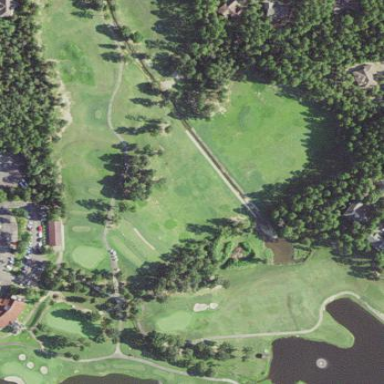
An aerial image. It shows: Driving range for golf practice.